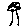
Label: tree